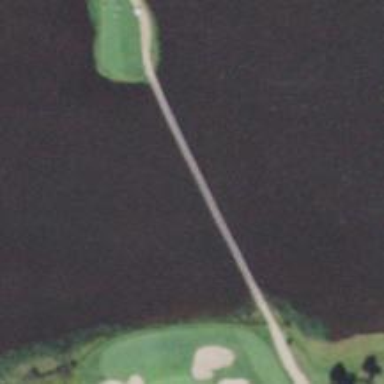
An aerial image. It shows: Path bridge over golf path.